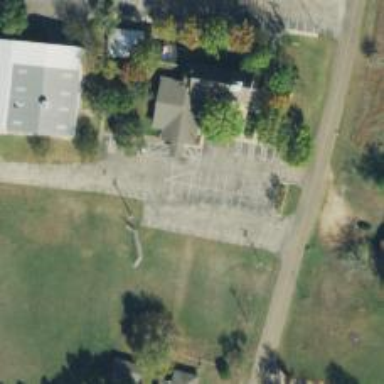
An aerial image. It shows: School.